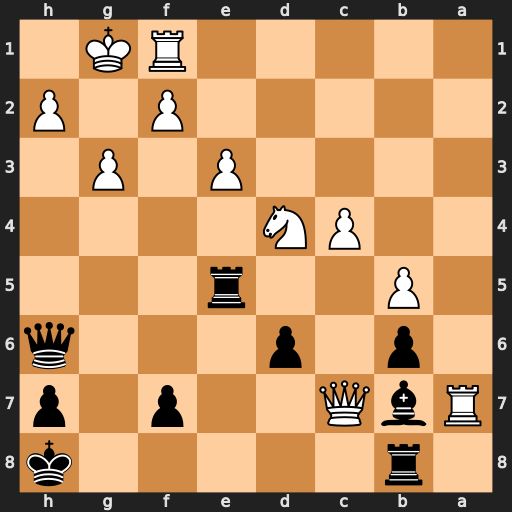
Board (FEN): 1r5k/RbQ2p1p/1p1p3q/1P2r3/2PN4/4P1P1/5P1P/5RK1
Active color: b
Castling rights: -
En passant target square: -
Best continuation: Qxh2+ Kxh2 Rh5+ Kg1 Rh1#